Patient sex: F
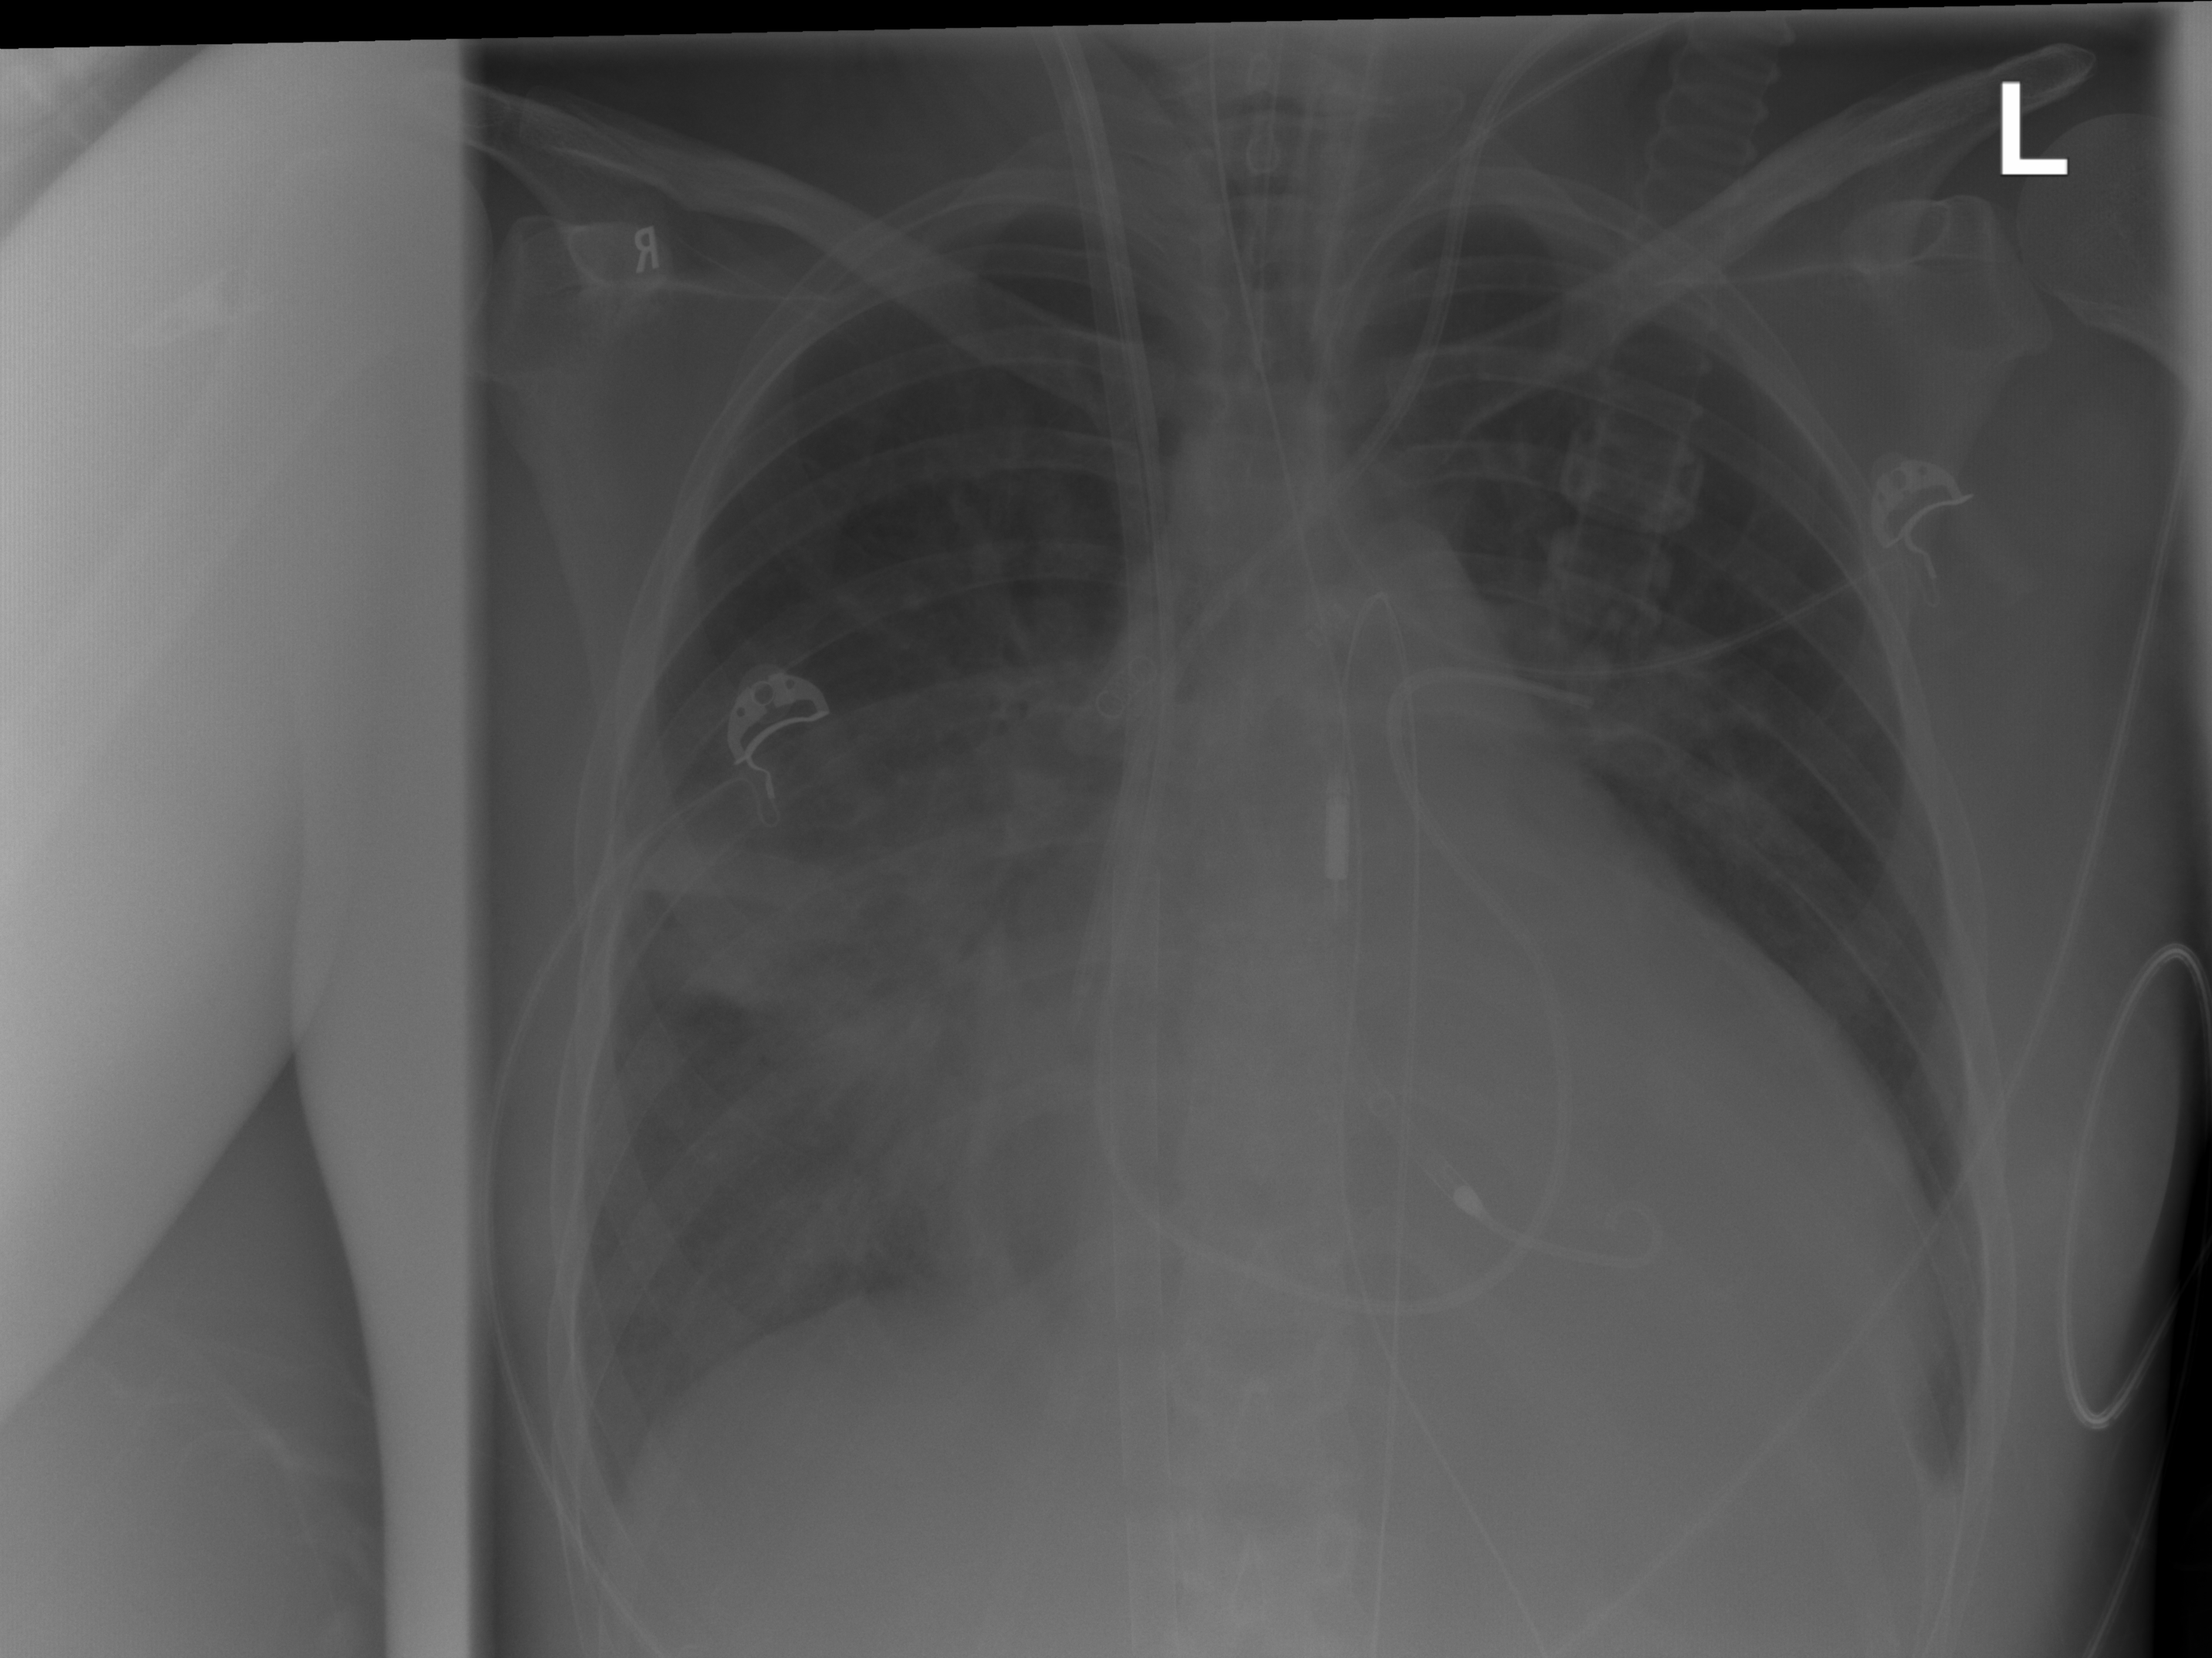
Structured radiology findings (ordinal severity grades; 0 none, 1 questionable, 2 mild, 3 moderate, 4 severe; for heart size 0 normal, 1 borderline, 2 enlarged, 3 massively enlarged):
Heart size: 2
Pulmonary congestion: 1
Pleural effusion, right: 0
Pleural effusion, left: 1
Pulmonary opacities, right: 3
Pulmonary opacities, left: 2
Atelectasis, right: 2
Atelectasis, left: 2